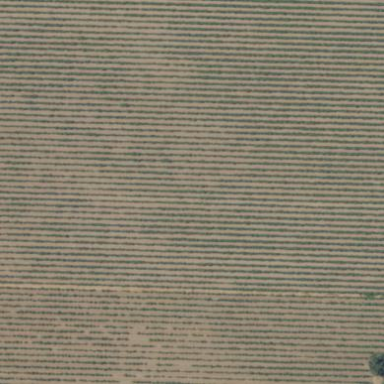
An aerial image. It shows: Vineyard.